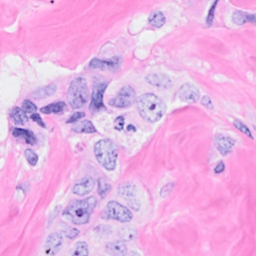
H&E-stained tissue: Breast